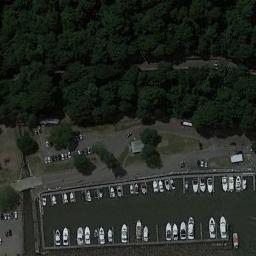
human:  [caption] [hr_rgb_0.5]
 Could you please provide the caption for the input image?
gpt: Many ships are neatly moored on the sea next to the harbor next to the forest and parking lot .

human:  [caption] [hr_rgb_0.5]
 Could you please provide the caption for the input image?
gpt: There are many trees near the harbor .

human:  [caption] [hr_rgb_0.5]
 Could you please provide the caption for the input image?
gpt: The harbor has lots of neatly docked boats and a forest is next to the harbor .

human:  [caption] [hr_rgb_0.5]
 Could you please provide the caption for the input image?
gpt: There are containers on the harbor shore .

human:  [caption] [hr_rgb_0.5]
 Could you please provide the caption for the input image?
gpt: There are many green trees beside the harbor with some ships .